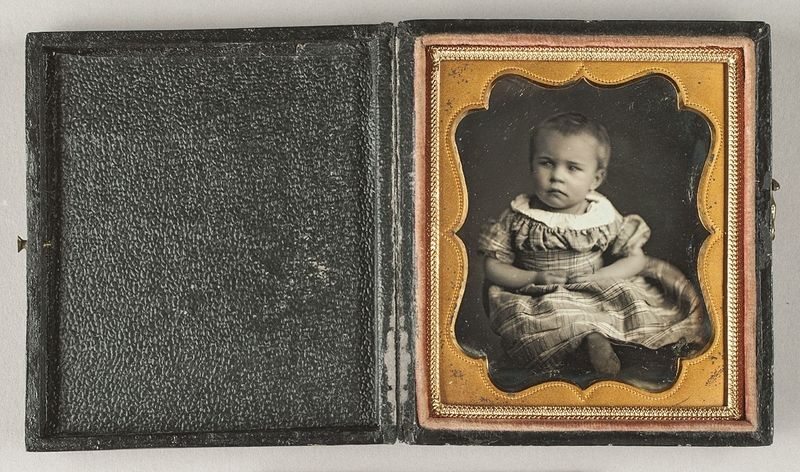
Titel: Otto Schmidt aus Wandsbek (geb. 1855), der Neffe des Photographen
Künstler: Carl Heinrich Oskar Fielitz
Standort: Hamburg
Institution: Museum für Kunst und Gewerbe Hamburg
Schlagwörter: portrait, figur, baby, junge, foto, fotografie, photographie, photo, etui, lichtbild, daguerreotypie, bildwerke, angewandte und bildende kunst, hessische systematik, porträt, säugling, porträtfotografie, porträtphotographie